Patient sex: M
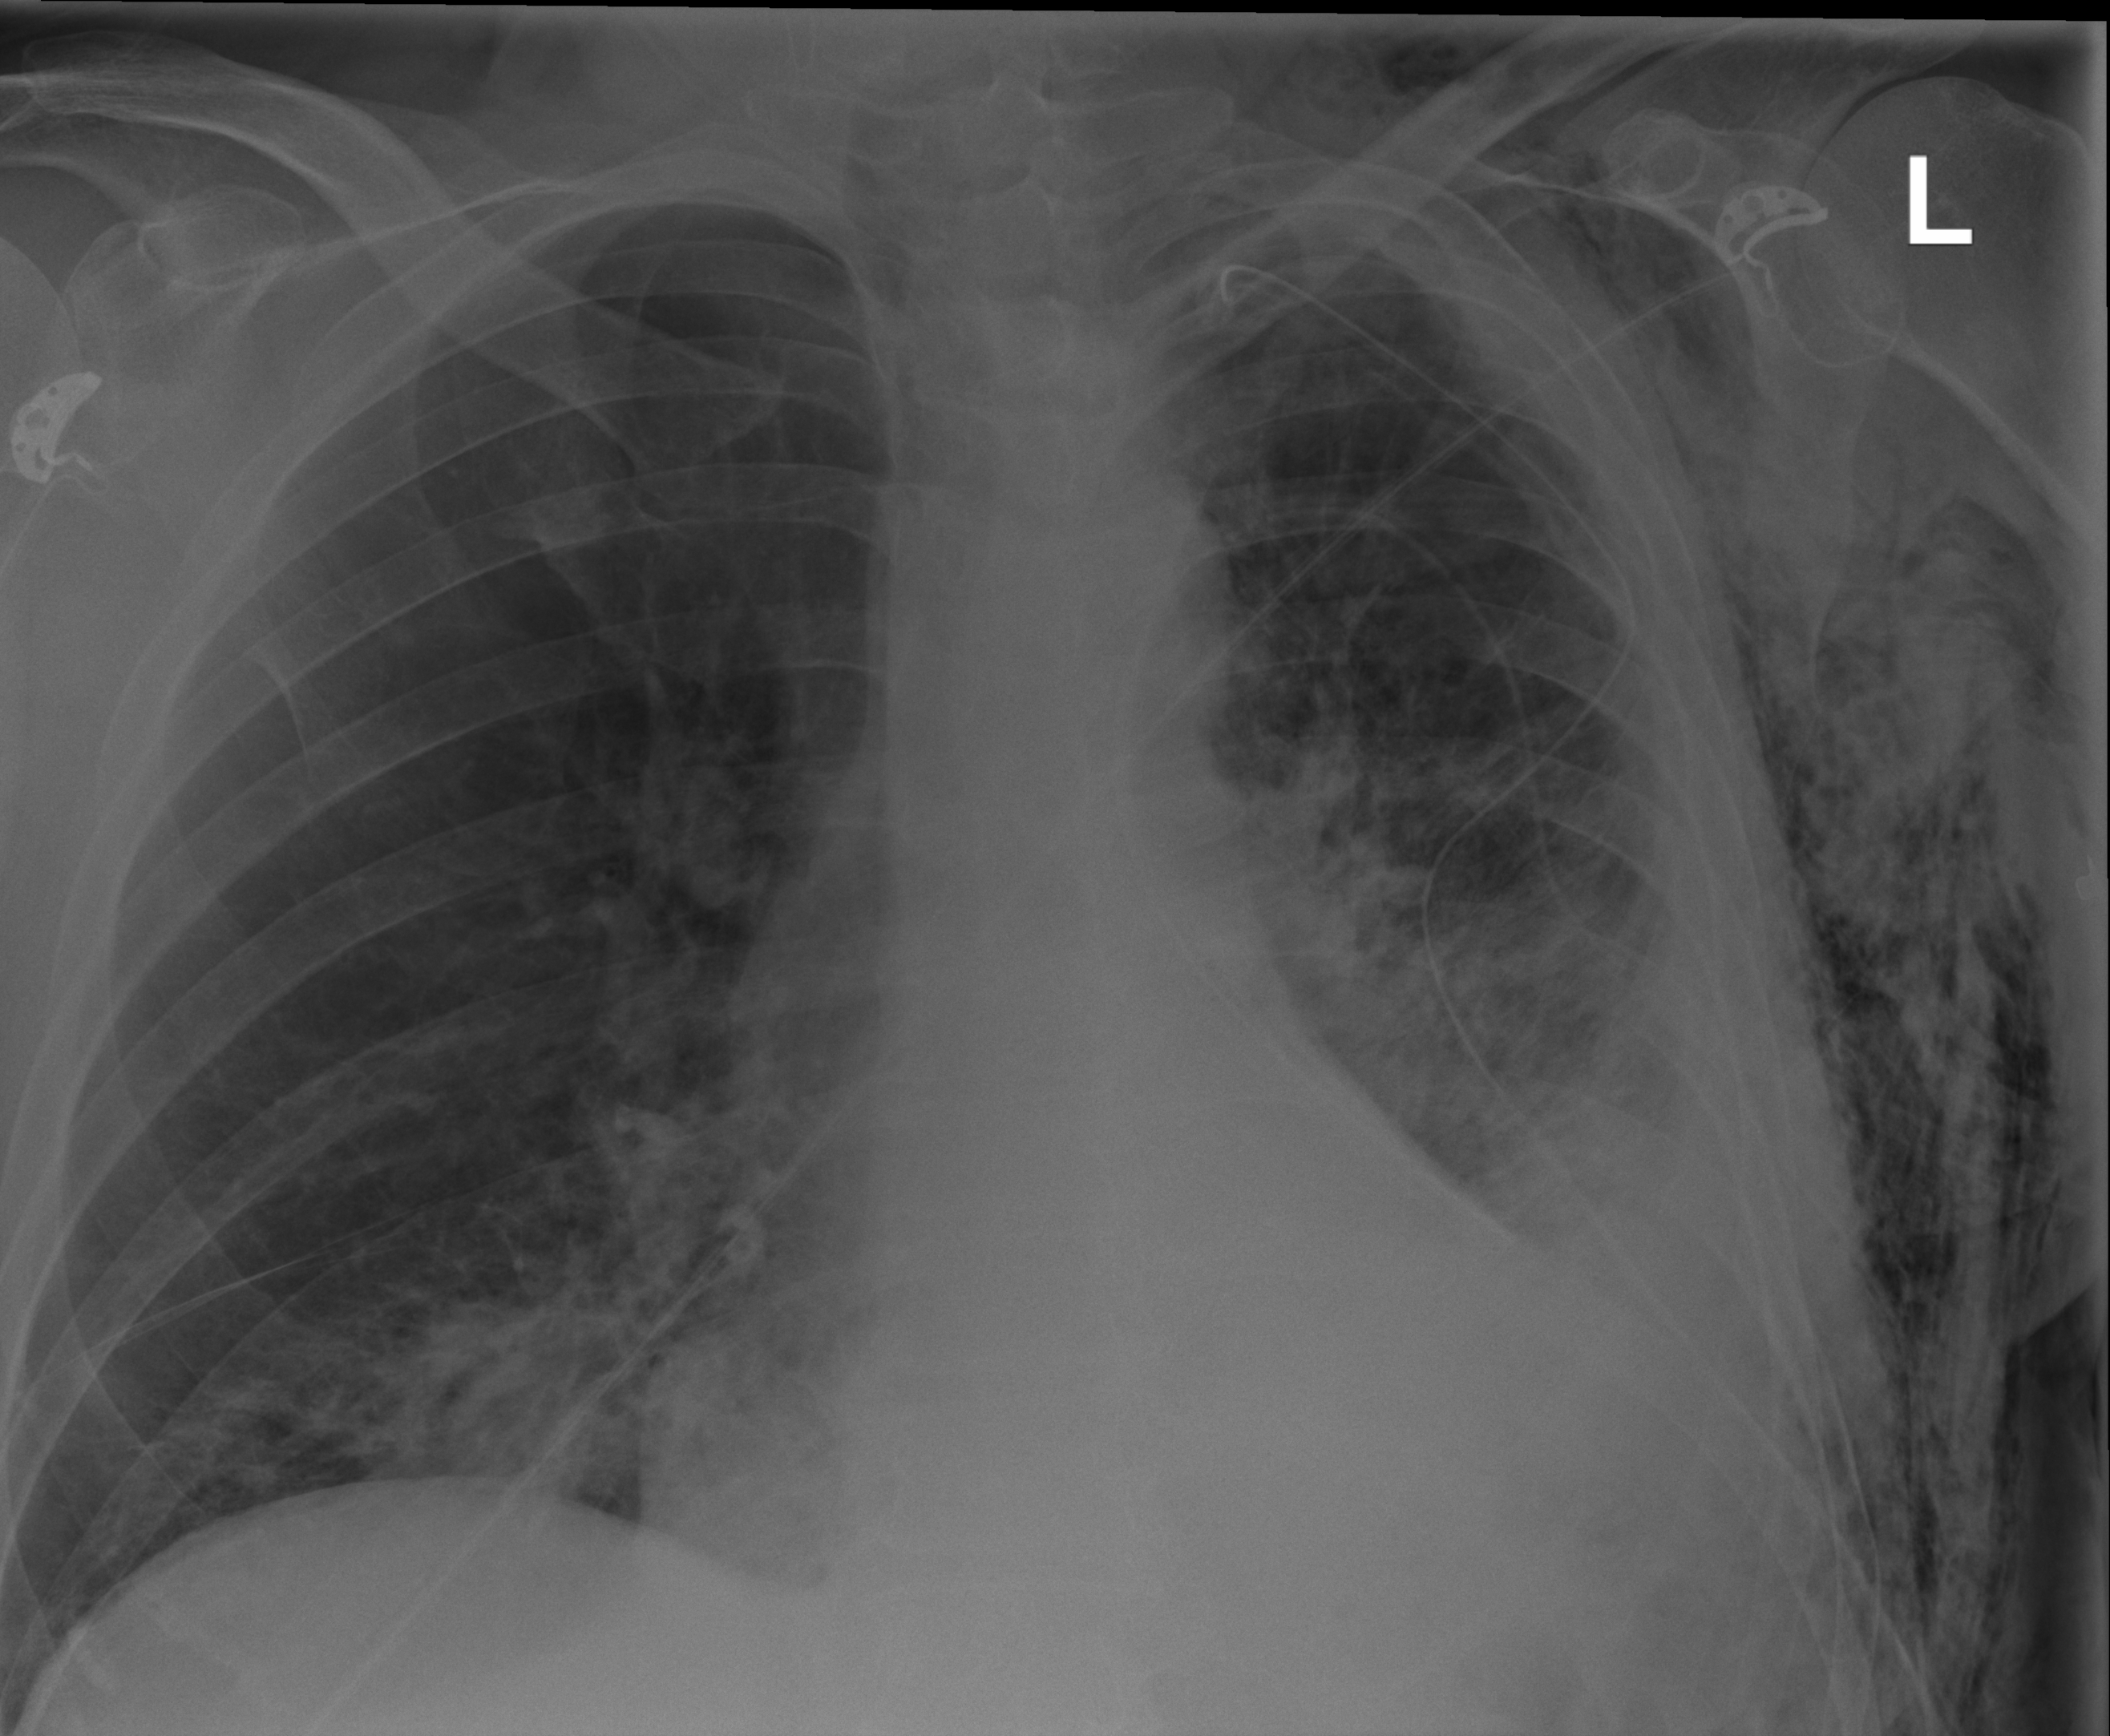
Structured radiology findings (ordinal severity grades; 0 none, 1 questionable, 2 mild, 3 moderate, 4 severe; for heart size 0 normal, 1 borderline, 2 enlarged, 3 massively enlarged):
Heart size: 2
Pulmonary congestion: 0
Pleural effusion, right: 0
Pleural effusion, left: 2
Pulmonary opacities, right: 2
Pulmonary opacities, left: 2
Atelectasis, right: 2
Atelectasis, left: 2